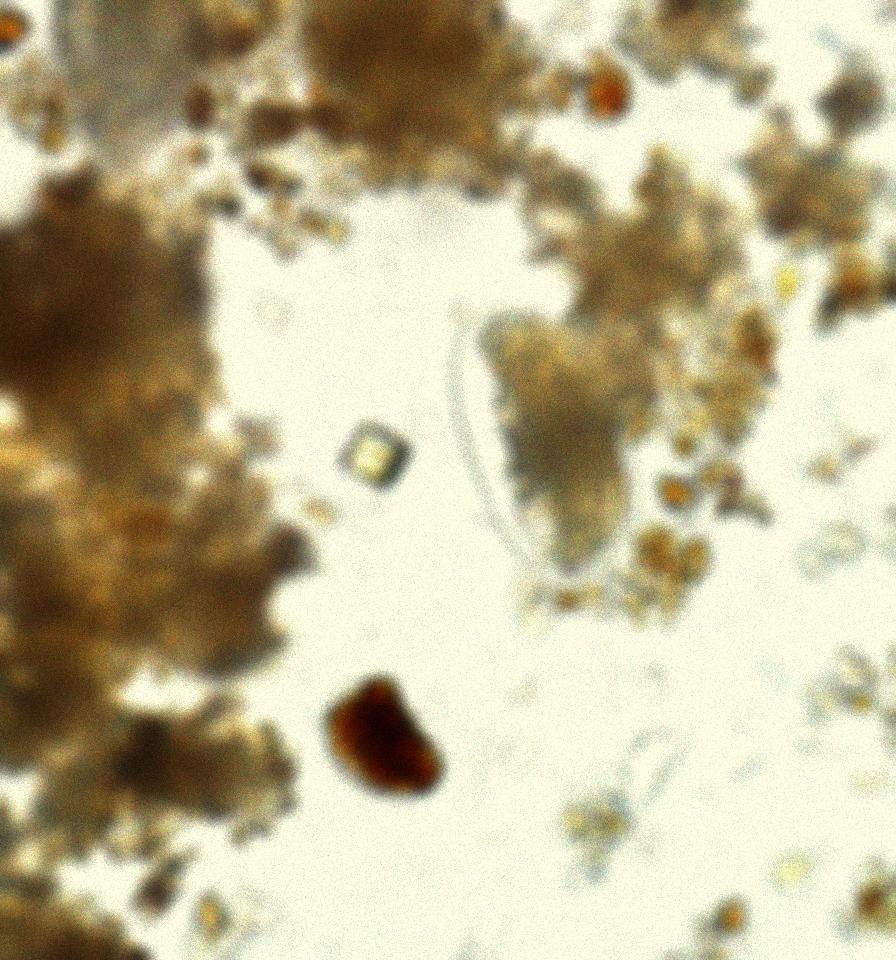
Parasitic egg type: Hookworm egg